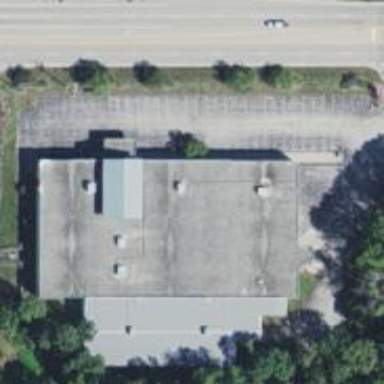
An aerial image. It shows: Commercial building.